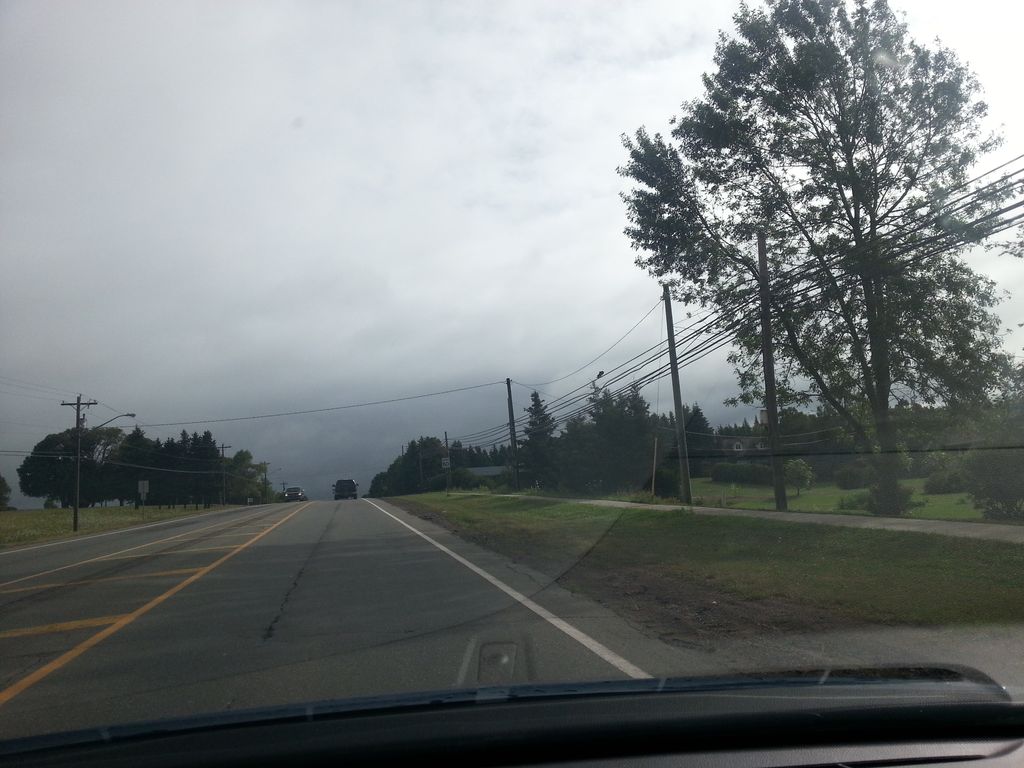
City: charlottetown